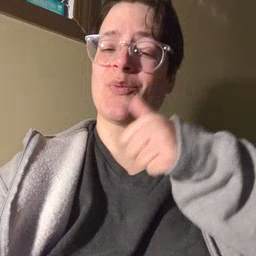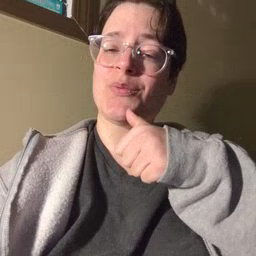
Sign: girl